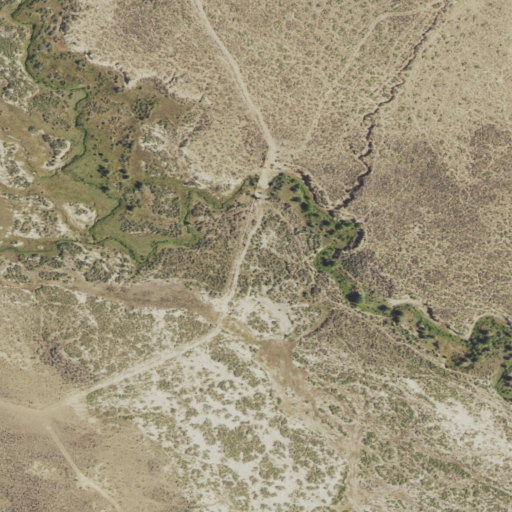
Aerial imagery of valley in Wyoming named Antelope Draw containing shrub and herbaceous wetlands